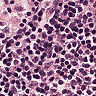
Metastatic tissue present: no